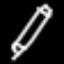
Label: pencil